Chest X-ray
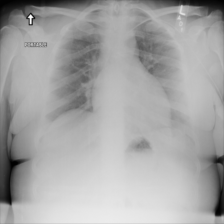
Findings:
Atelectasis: negative
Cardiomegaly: negative
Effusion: negative
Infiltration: negative
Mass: negative
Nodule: negative
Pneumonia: negative
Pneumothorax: negative
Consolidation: negative
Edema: negative
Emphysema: negative
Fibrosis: negative
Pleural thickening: negative
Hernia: negative